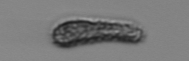
Label: Pseudochattonella_farcimen